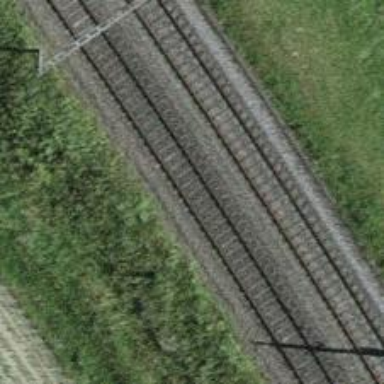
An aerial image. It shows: Single railway track on embankment with electrification through contact line.